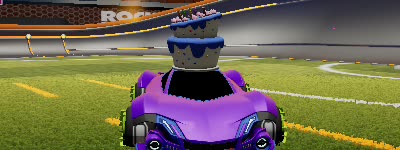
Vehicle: werewolf